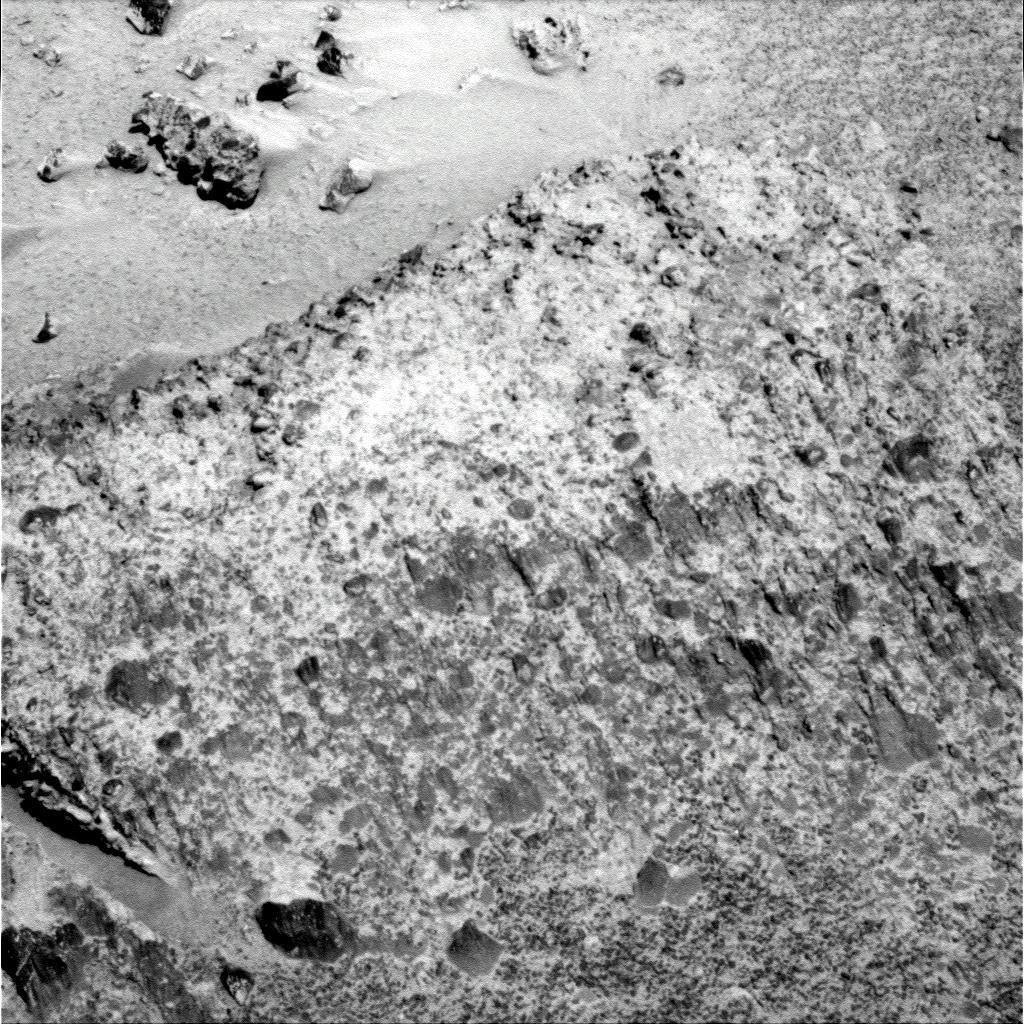
Terrain classes present: Bedrock, Gravel / Sand / Soil, Rock, Shadow